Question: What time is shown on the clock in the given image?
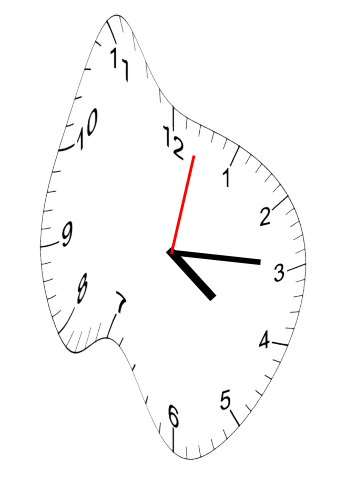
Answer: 04:15:02